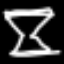
Label: hourglass